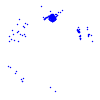
Particle: pion